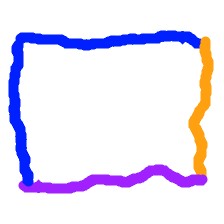
Shape: rectangle